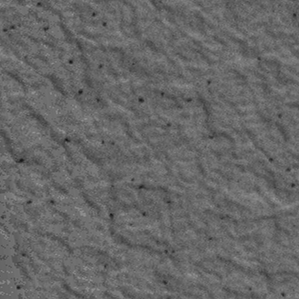
Label: frost